Question: I can't seem to align the label of an anchor tag that's been made to look like a button.
Cancel label is clearly off. I would like it to be aligned with the Next button's label. We need the Cancel button to be an anchor tag because this site needs to work without Javascript.

Anyone have any ideas?
'''
<div class="submit-voucher footer">
<a href="@Model.ReturnUrl.ToString()" class="cancelLinkButton button cancel">Cancel</a>
<input class="button default" type="submit" name="submit" value="Next" />
</div>
'''
Here's the CSS from Firebug for the Cancel link/button:
'''
a, a:active, a:visited {
color: #0066DD;
text-decoration: none;
}
.cancelLinkButton {
height: 22px;
vertical-align: middle;
}
.button, input[type="submit"], input[type="button"], button {
background: -moz-linear-gradient(center top , #FDFDFD 0%, #EBEBEB 60%) repeat scroll 0 0 transparent;
border: 1px solid #BBBBAF;
display: inline-block;
padding: 0 20px;
width: auto;
}
'''
Here's the CSS for the DIV:
'''
.submit-voucher.footer {
text-align: right;
vertical-align: middle;
border: 0 none;
font: inherit;
margin: 0;
padding: 0;
}
'''
Thanks for the help.
EDIT: Added closing curly brackets to code in post.
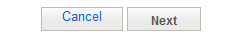
Answer: Try using with line-height
'''
.cancelLinkButton {
height: 22px;
vertical-align: middle;
line-height:22px;
}
'''